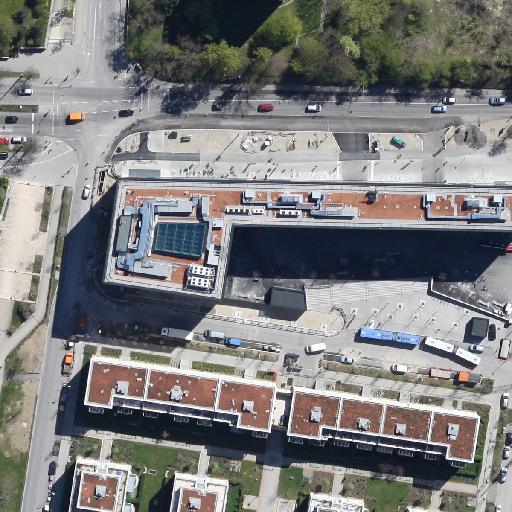
Referring expression: road